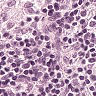
Metastatic tissue present: no